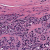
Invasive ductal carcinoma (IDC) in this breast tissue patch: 0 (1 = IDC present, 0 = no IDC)